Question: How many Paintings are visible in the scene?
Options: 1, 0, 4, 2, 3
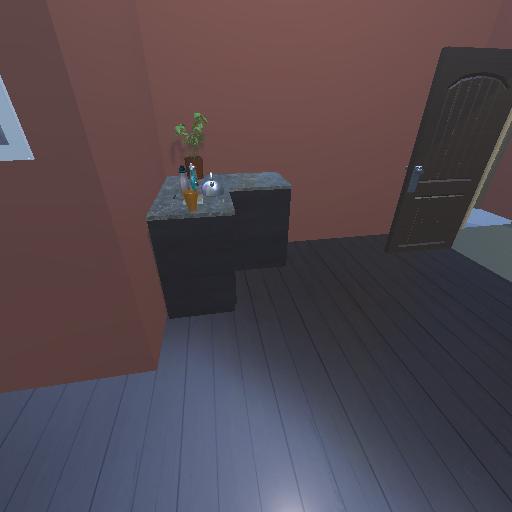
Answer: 1